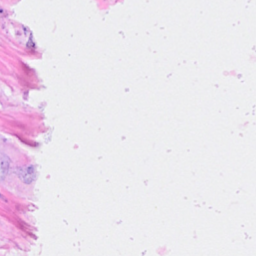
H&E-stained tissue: Breast